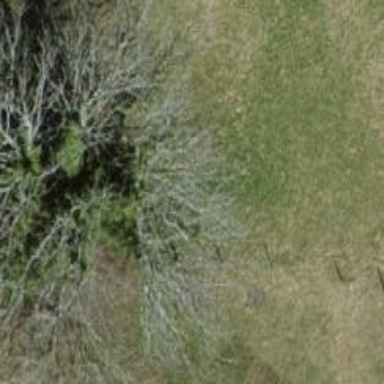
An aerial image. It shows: Urban tree adds touch of nature to the surroundings.